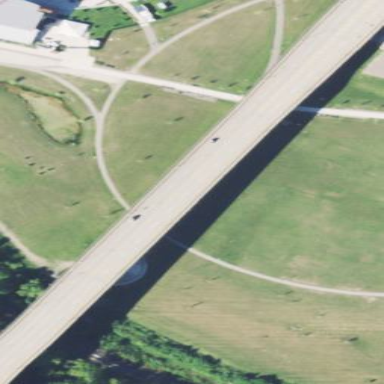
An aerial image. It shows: Man-made bridge.